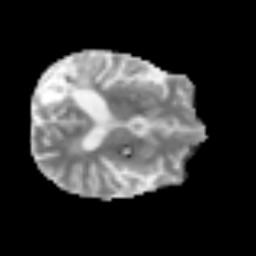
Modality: MD
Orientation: axial
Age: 53
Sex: male
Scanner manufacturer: siemens
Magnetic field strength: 3 T
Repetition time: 3.2 s
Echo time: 0.081 s